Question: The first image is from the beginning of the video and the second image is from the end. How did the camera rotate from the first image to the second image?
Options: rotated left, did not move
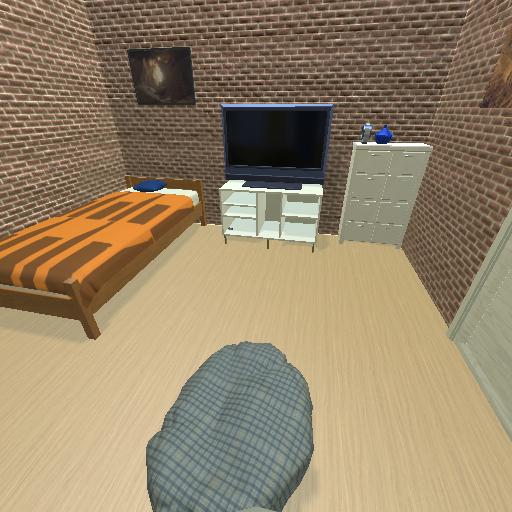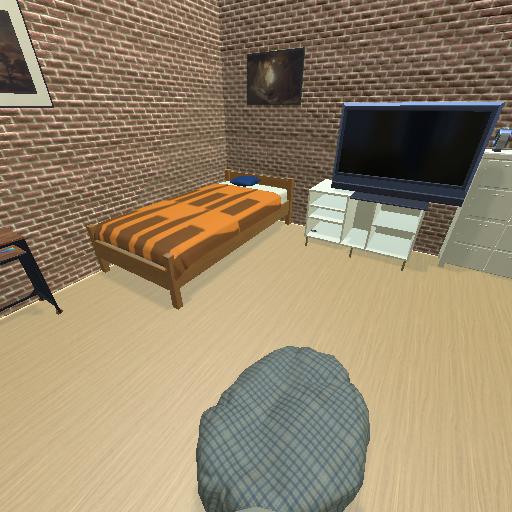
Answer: rotated left